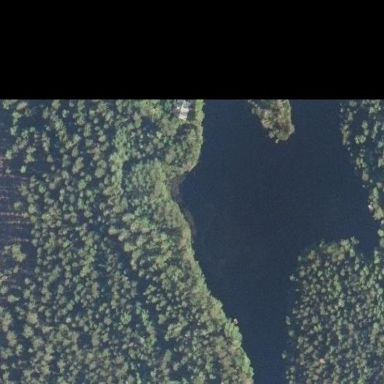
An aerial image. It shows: Lake with natural water.